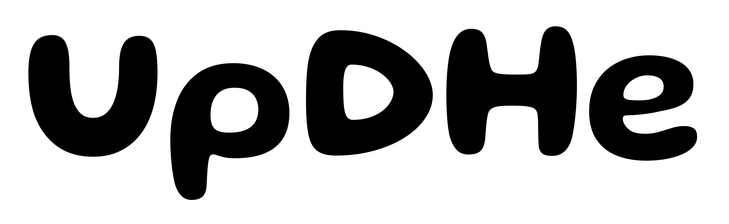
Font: Gluten_SemiBold